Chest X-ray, PA view. Patient: 65 years old, sex M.
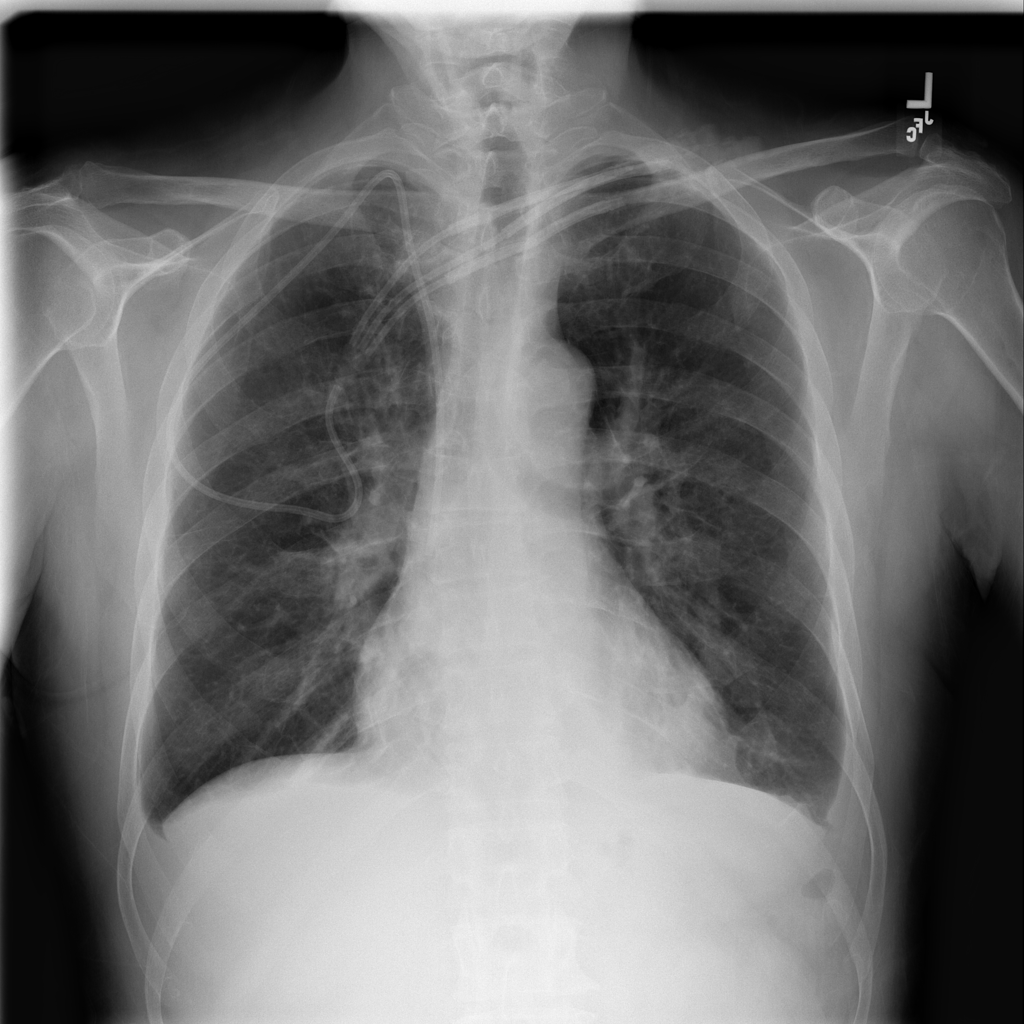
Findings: Effusion